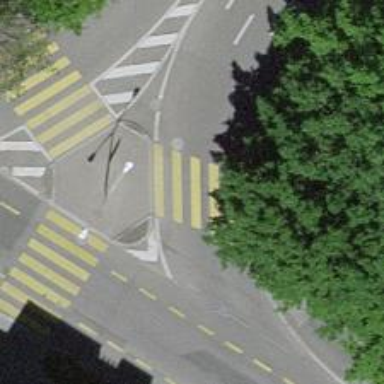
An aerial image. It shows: Uncontrolled road crossing.